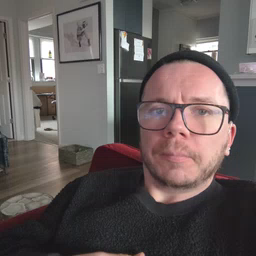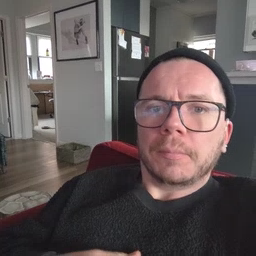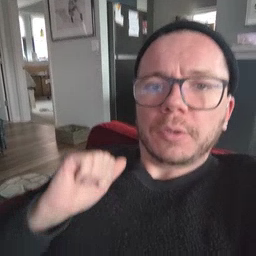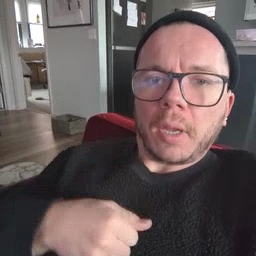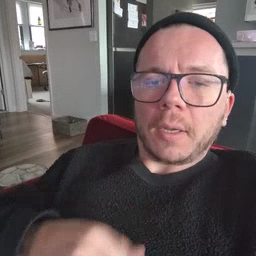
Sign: jacket